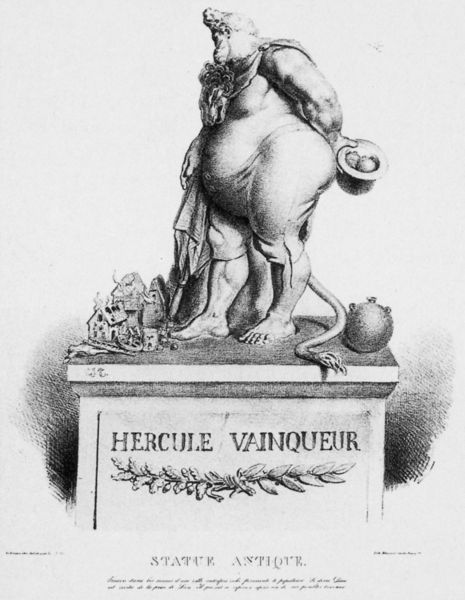
Titel: Herkules, der Sieger (aus La Caricature)
Künstler: Joseph-Charles Traviers des Villers
Schlagwörter: mann, hut, haus, tier, zylinder, hose, arm, häuser, statue, fell, schwanz, dorf, grafik, karikatur, dick, inschrift, bauch, fett, denkmal, radierung, karrikatur, schwarzweiß, kugel, kugeln, löwenkopf, dicker mann, löwe, herkules, löwenfell, bombe, riese, fetter mann, hercule vainqueur